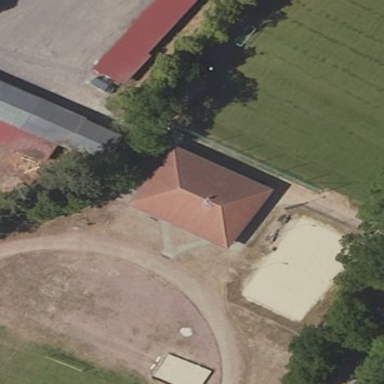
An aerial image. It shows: Multifunctional building with sports facilities.